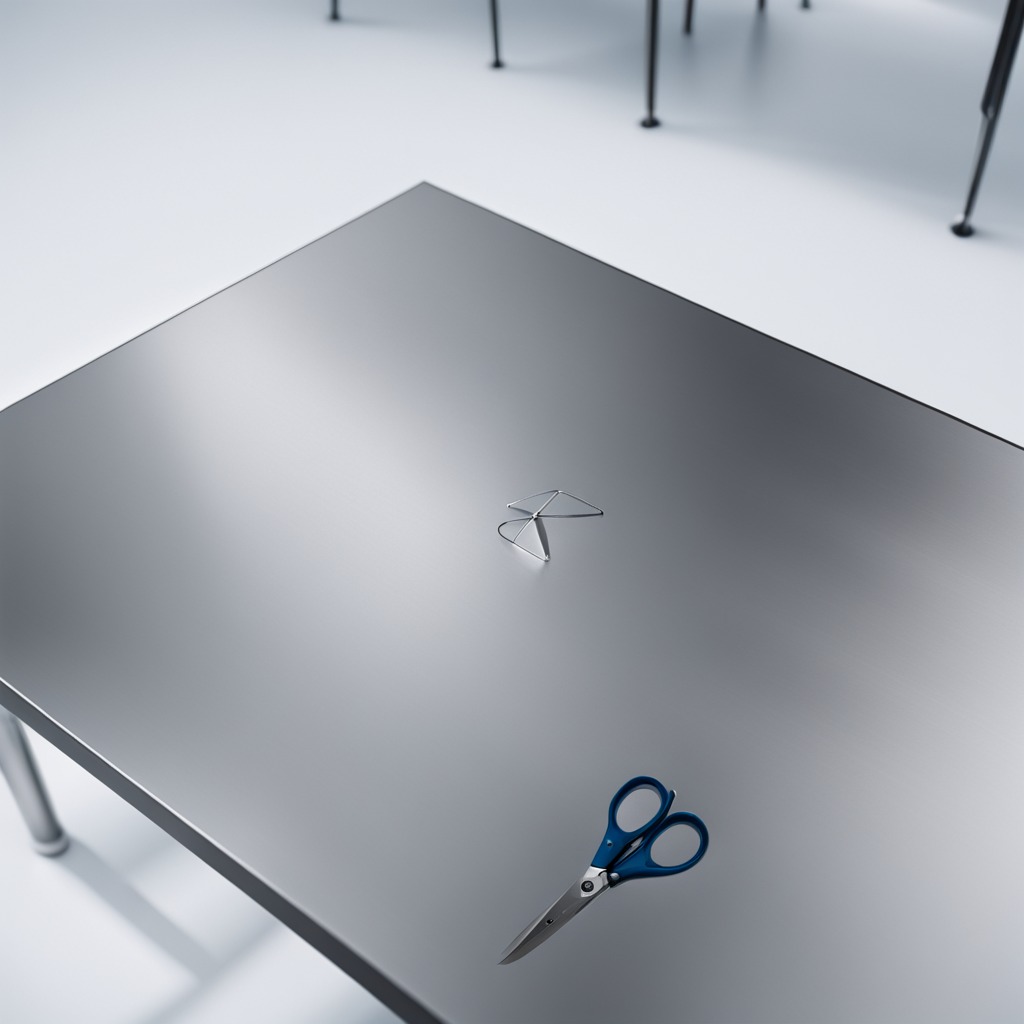
A scissor is lying on the stainless steel table in a high-end prototyping lab.